Field crop: tomato
Growth stage: 2
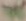
Species: solanum